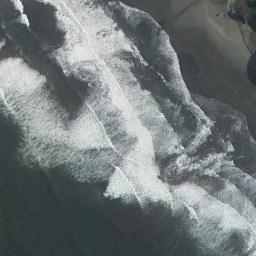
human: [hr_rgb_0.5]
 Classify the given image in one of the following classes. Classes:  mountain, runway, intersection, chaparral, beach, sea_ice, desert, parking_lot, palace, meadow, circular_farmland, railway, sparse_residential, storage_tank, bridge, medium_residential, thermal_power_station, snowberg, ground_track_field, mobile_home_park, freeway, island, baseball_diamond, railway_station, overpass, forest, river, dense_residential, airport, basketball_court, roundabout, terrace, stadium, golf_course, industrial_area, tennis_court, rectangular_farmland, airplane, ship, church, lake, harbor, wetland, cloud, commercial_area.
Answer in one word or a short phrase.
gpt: beach